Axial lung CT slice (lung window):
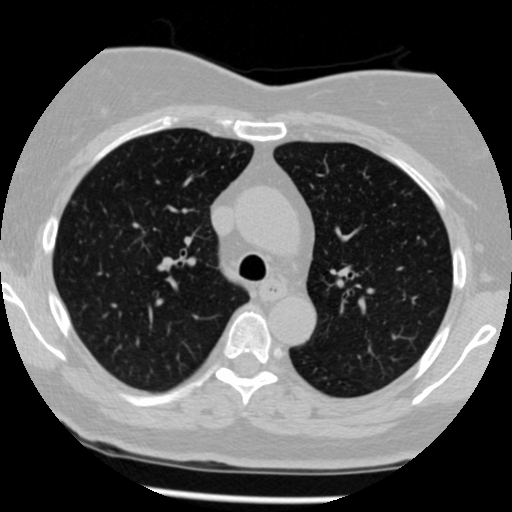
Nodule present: no